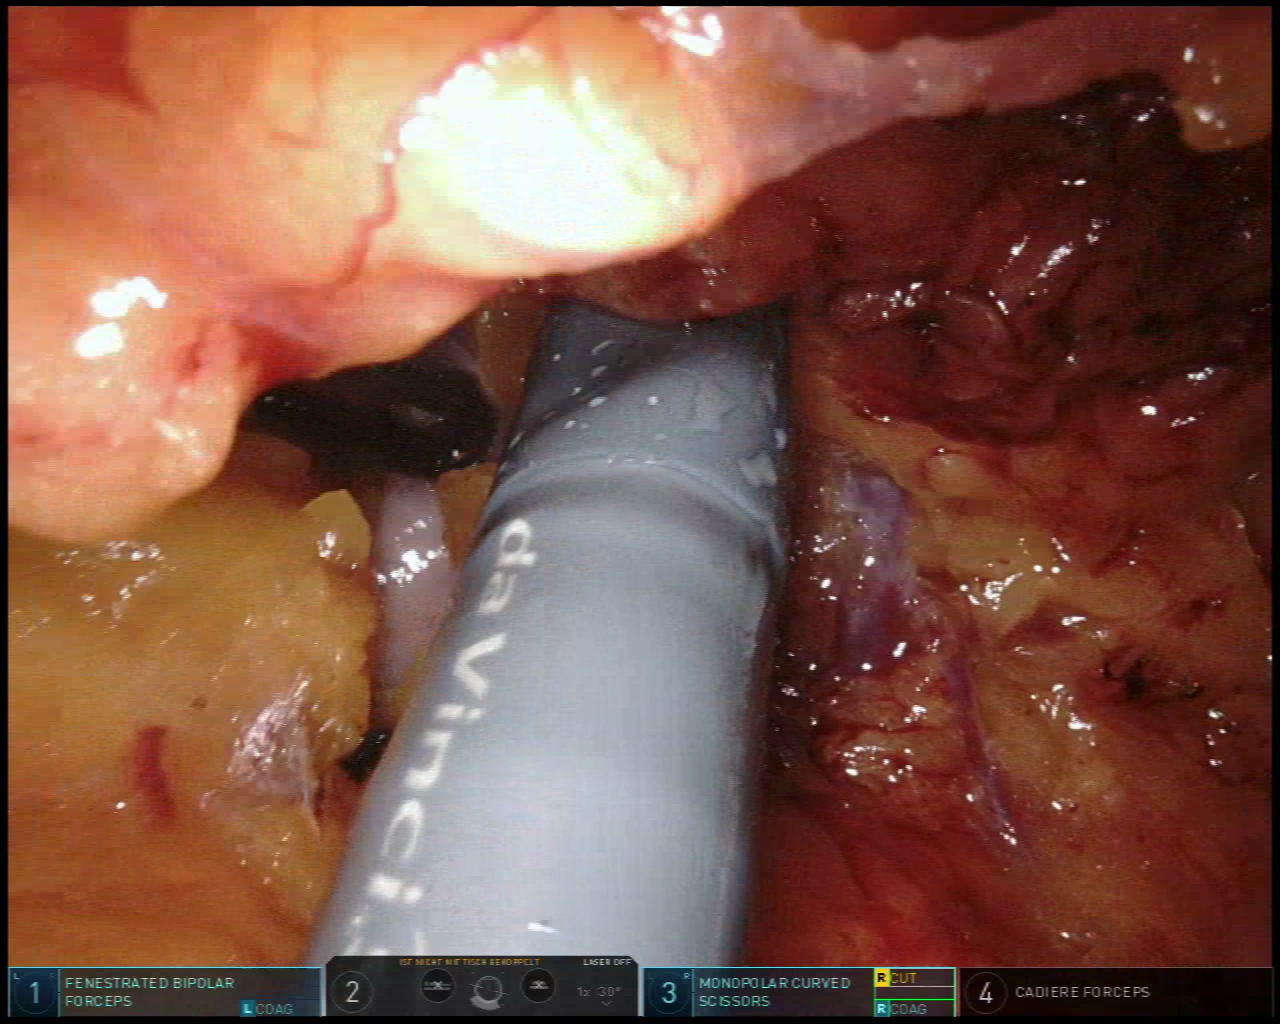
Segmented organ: stomach
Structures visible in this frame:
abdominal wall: no
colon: no
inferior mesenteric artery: no
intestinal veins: no
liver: no
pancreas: yes
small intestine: no
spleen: no
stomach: yes
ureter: no
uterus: no
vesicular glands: no